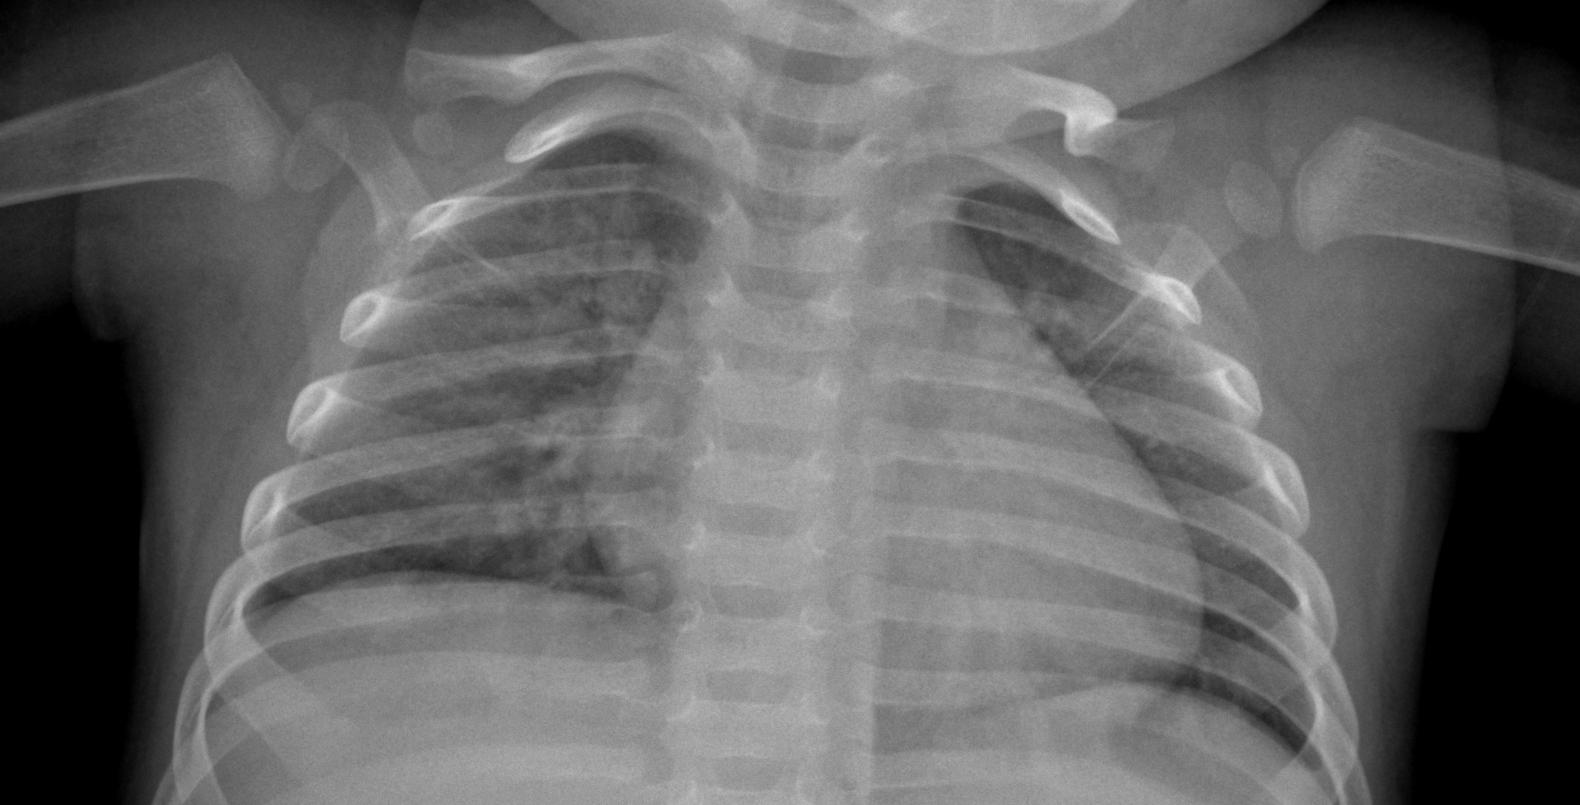
Diagnosis: PNEUMONIA